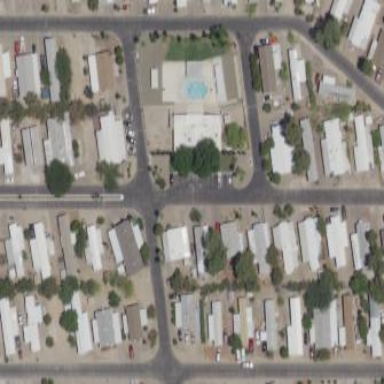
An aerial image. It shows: Residential area designated as trailer park.